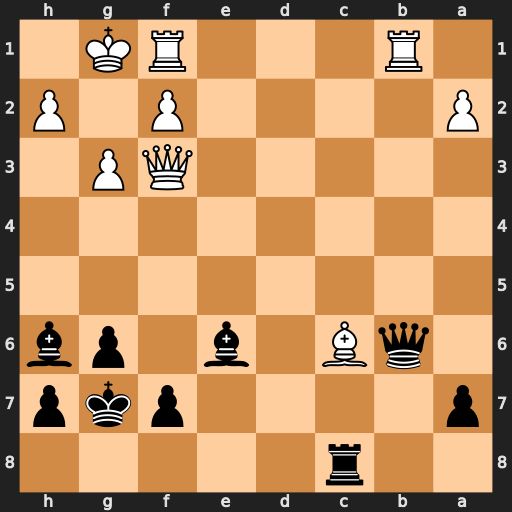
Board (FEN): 2r5/p4pkp/1qB1b1pb/8/8/5QP1/P4P1P/1R3RK1
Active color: b
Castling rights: -
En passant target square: -
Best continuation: Qxc6 Qxc6 Rxc6